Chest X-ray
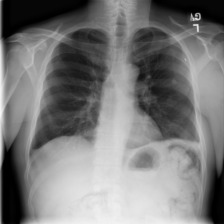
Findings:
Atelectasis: negative
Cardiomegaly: negative
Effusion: negative
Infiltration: negative
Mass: negative
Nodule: positive
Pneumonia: negative
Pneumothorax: negative
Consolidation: negative
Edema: negative
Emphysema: negative
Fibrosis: negative
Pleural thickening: negative
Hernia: negative